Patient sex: M
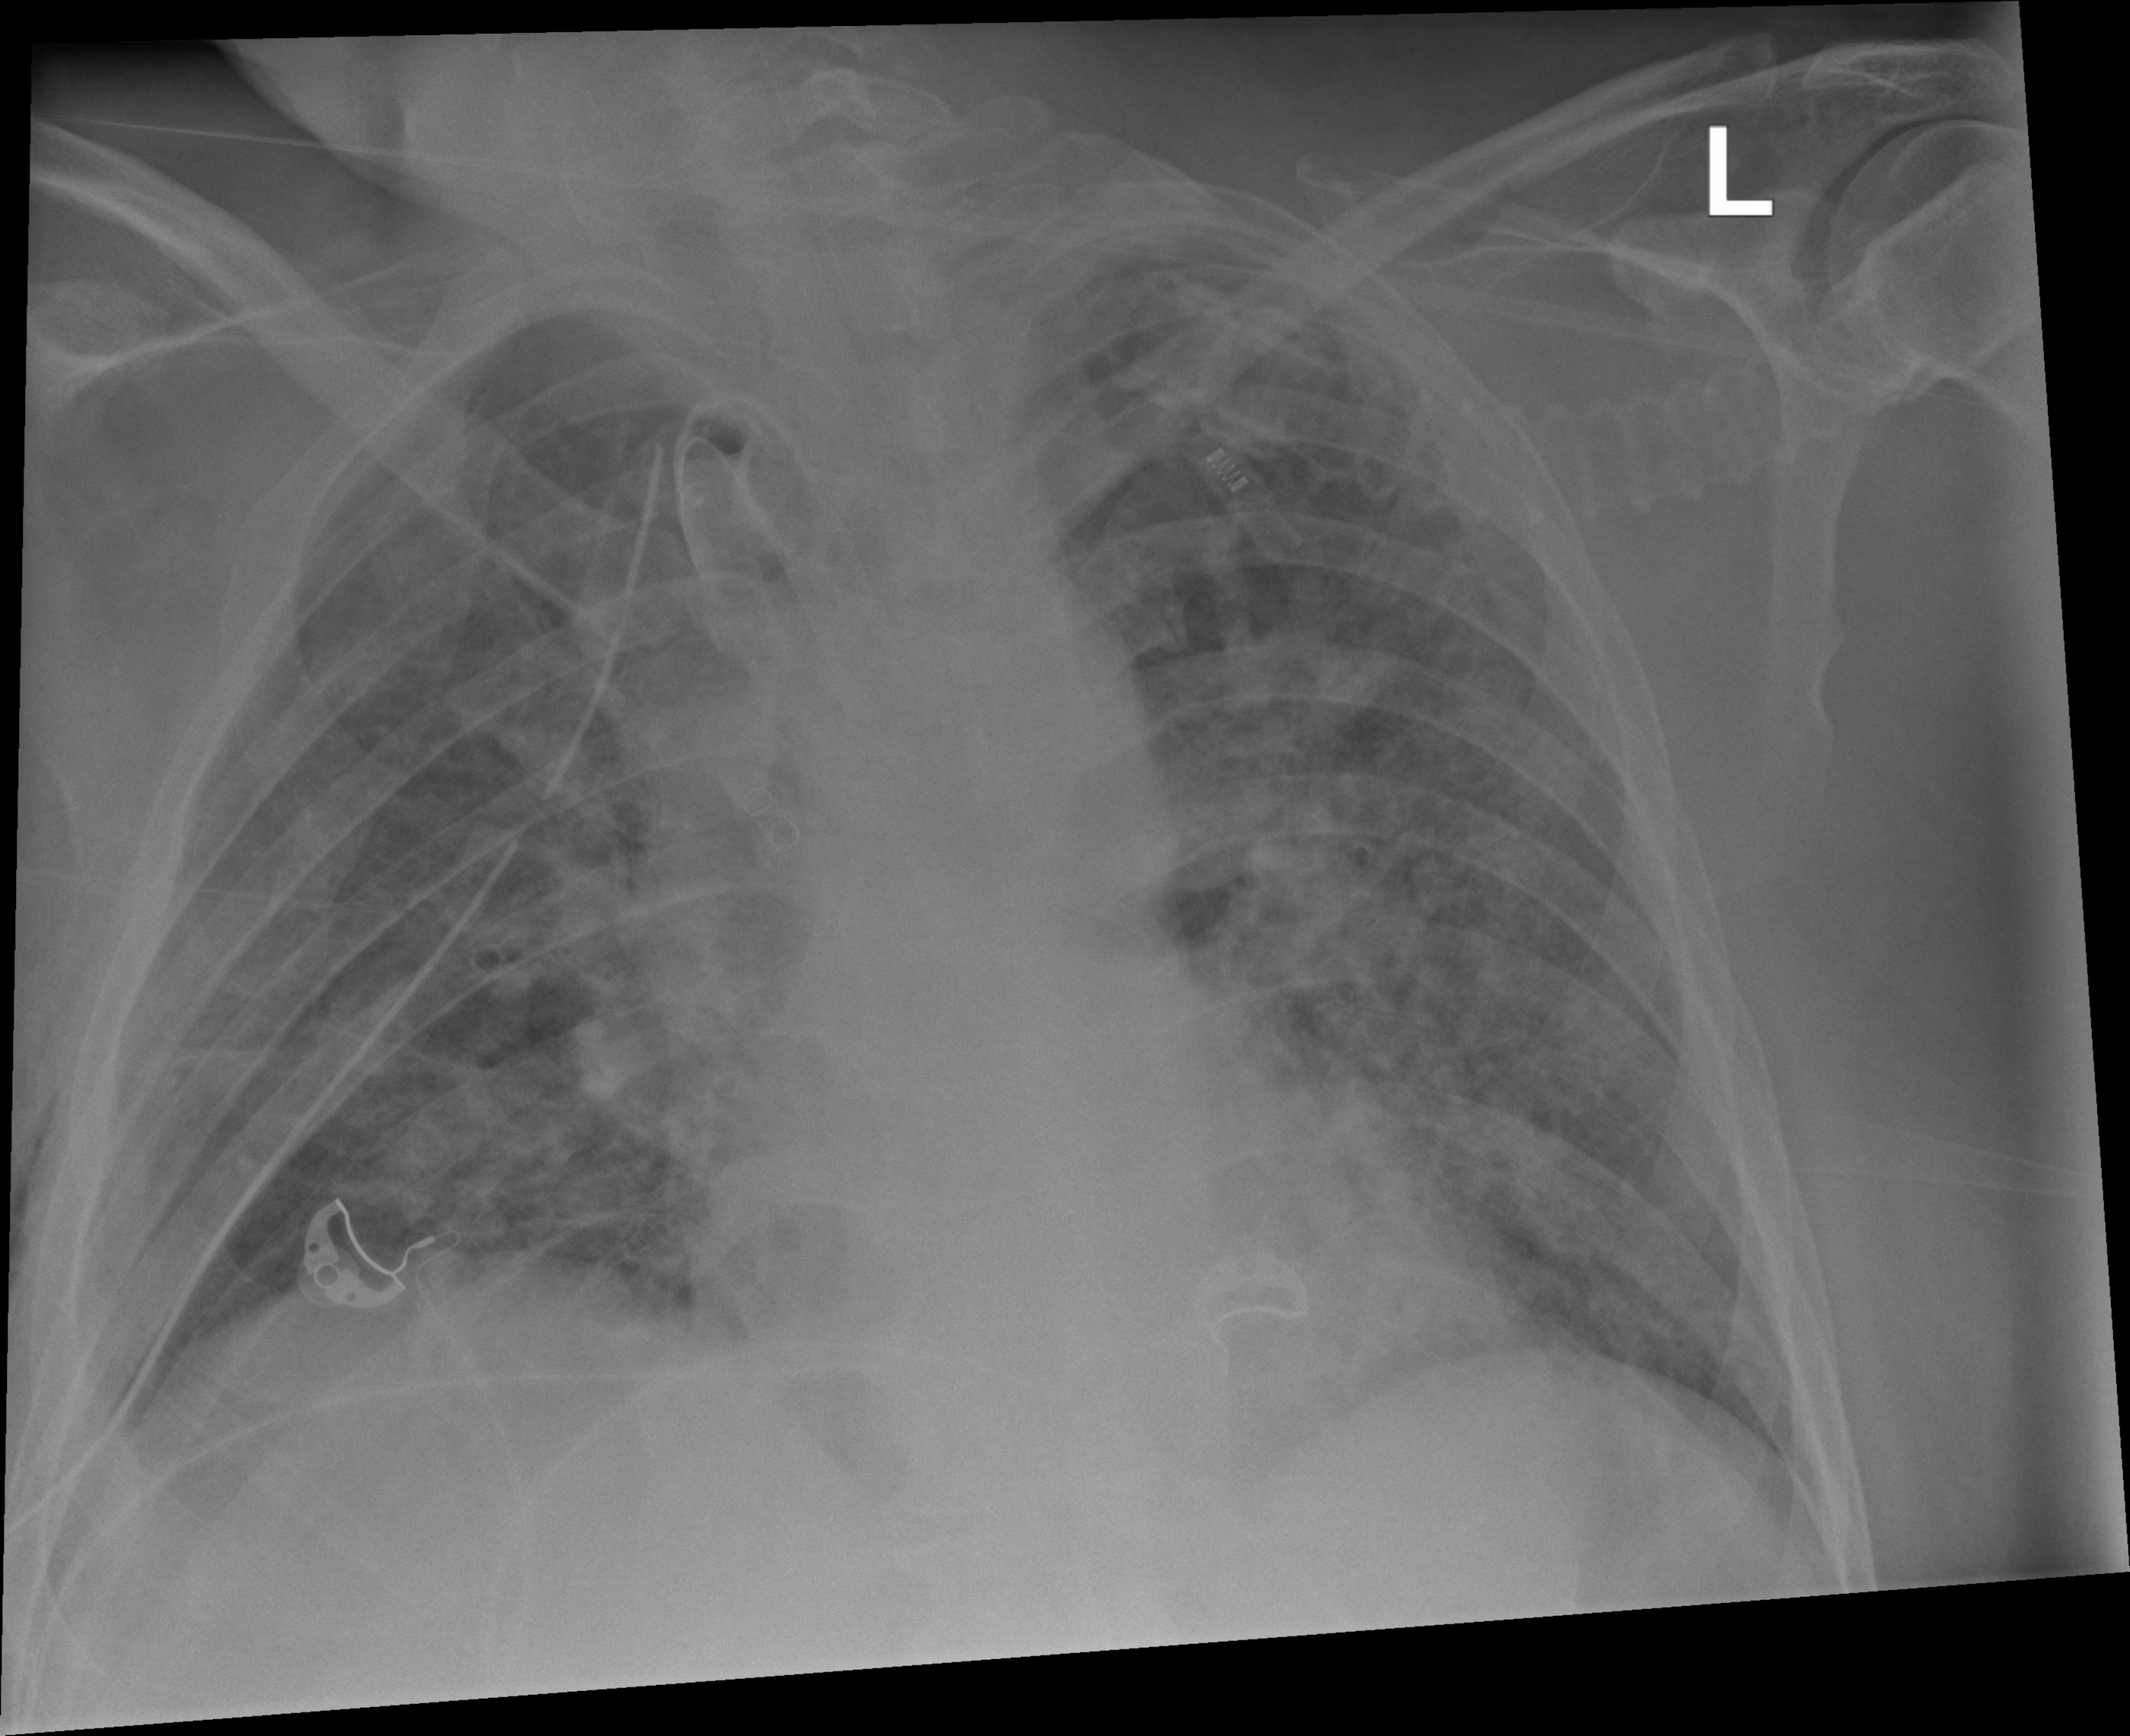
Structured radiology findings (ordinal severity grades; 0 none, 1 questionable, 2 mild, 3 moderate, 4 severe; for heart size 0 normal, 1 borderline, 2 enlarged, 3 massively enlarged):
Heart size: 0
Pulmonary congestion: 0
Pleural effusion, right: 0
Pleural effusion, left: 0
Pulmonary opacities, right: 3
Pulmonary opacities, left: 3
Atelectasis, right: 0
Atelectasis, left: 0